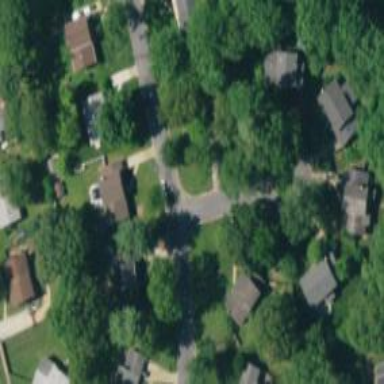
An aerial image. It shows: Residential road.